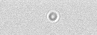
Label: camera_spot